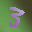
Label: 3